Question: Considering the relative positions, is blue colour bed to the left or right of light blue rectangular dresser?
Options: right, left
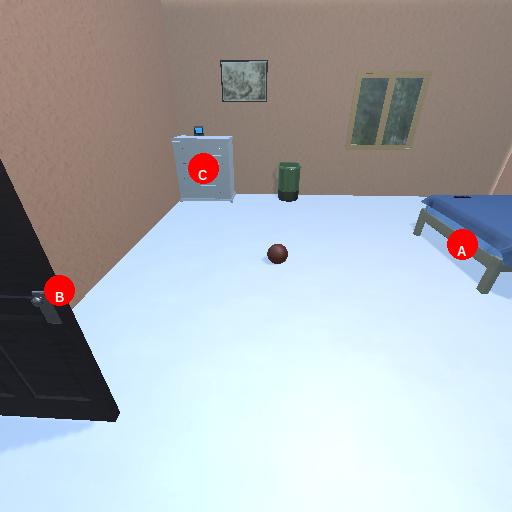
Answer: right